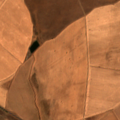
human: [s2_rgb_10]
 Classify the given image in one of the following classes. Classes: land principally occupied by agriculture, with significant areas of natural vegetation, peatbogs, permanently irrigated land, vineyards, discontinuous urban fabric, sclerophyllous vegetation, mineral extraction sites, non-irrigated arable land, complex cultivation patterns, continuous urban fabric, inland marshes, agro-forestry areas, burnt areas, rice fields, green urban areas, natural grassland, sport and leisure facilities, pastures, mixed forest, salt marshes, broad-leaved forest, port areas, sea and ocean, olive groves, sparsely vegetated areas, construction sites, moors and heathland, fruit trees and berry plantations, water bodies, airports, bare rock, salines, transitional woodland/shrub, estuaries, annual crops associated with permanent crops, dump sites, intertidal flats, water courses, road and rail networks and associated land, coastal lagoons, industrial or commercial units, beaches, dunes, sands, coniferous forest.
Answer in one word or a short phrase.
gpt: non-irrigated arable land, permanently irrigated land